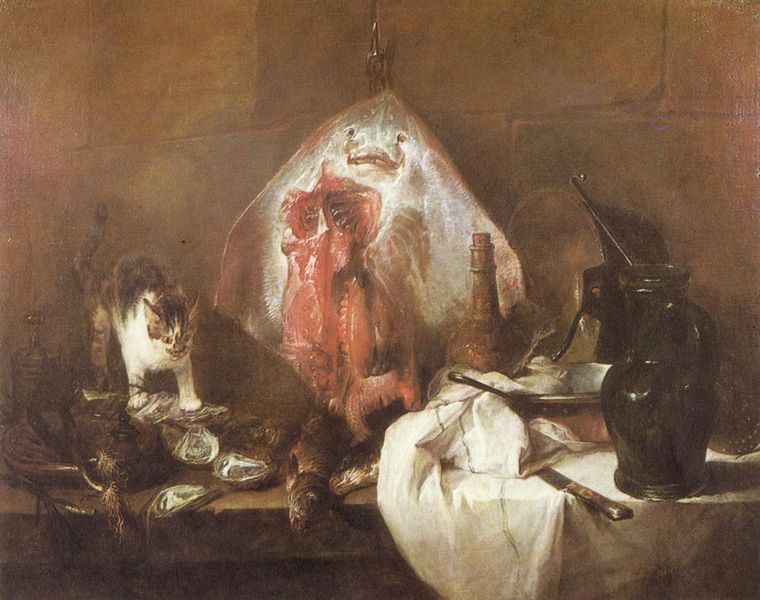
Titel: Der Rochen
Künstler: Jean-Baptiste Siméon Chardin
Standort: Paris
Institution: Musée du Louvre
Schlagwörter: dunkel, gemälde, meer, schatten, weiß, braun, grau, haar, hell, licht, mund, raum, schwarz, szene, tisch, zimmer, rot, tier, tiere, tuch, flasche, trinken, wand, böse, falten, leinen, messer, schale, schüssel, stein, steine, teller, tod, tot, innenraum, tischdecke, tischtuch, haare, schuppen, gemüse, kanne, krug, stilleben, stillleben, vase, fell, schwanz, topf, mauer, steinmauer, essen, löffel, falte, gefaltet, finster, lichtreflexe, töpfe, fleisch, schinken, vanitas, katze, fugen, gefäß, hummer, meeresfrüchte, blut, hacken, haken, hängen, porzellan, geschirr, chardin, kranz, tischplatte, kätzchen, lachs, karaffe, fisch, besteck, maul, toff, muschel, austern, muscheln, porzelan, gefäße, korken, weinflasche, perlmut, perlmuth, tatzen, fische, forelle, auster, meerestiere, kessel, tatze, buckel, and, pfanne, jakobsmuscheln, morte, jacobsmuschel, katzenbuckel, lauch, fauchen, jakobsmuschel, salzstreuer, rochen, zimmerr, gefäse, jacobsmuscheln, deckes, innenraumw, de, tisctuch